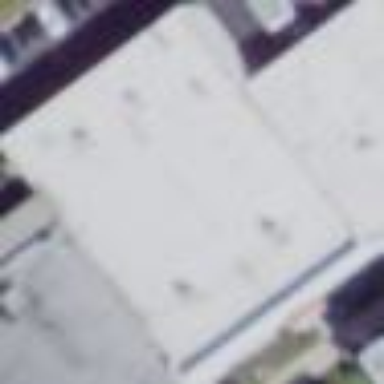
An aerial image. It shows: Building.